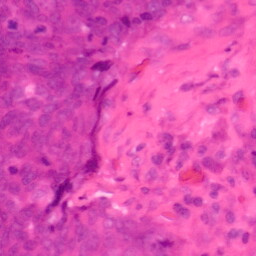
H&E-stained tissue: Colon